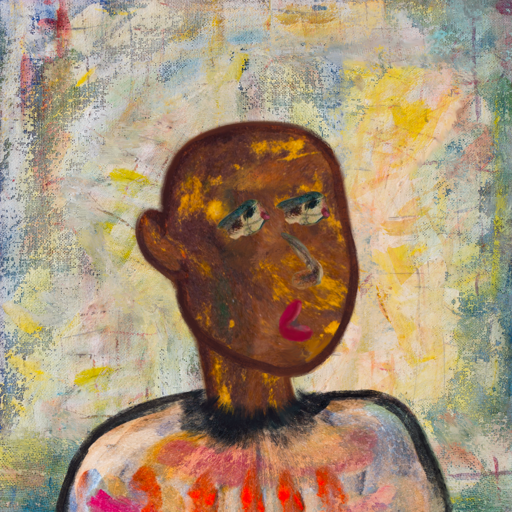
Background: Irani, Head And Neck Side: Comrade, Face Side: Pipe, Bust: Childish, Hair Side: Blank, Head Accessory: Blank, Second Necklace: Blank, Necklace: Blank, Baby: Blank